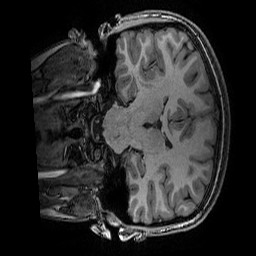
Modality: T1w
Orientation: coronal
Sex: female
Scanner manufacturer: ge
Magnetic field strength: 3 T
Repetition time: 0.007664 s
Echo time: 0.00342 s